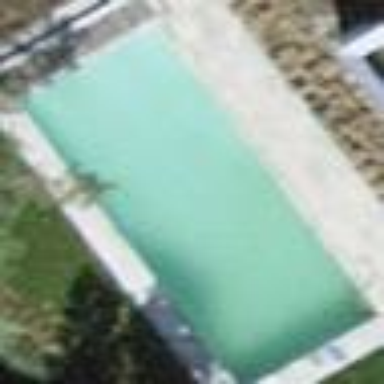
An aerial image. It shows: Swimming pool located in leisure land.